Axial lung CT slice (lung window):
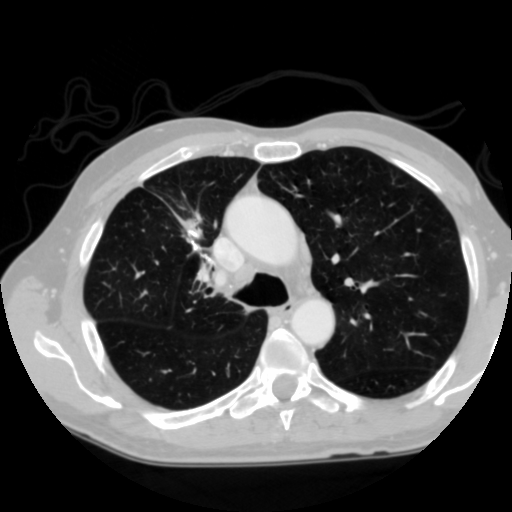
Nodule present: no